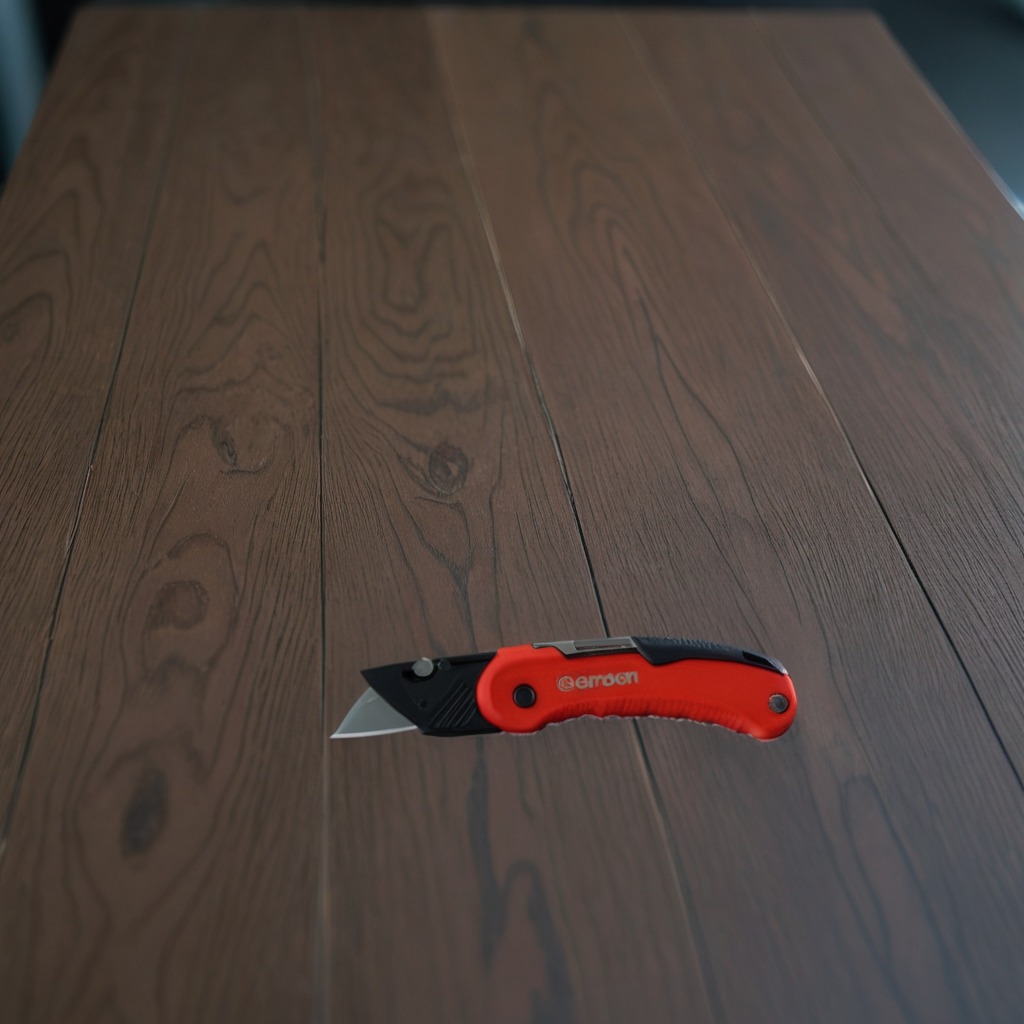
A utility knife lies on a table with faint burn marks in a small garage at twilight.